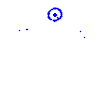
Particle: proton